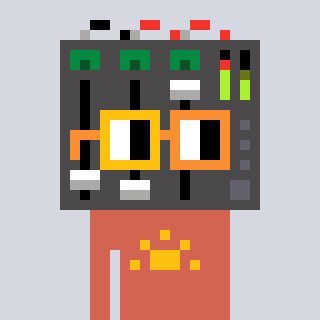
a pixel art character with square yellow and orange glasses, a mixer-shaped head and a peachy-colored body on a cool background